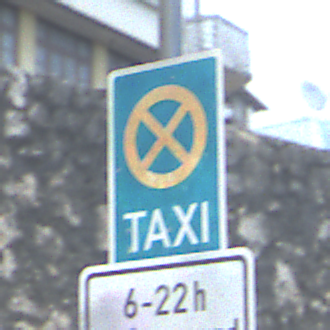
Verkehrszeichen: Taxenstand
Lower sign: ZeitangabenMitBeschraenkungAufWochentage4
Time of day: MorningAfternoon
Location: Outdoor (Suburban)
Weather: PartlyCloudy
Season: NotSpecified
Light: Natural